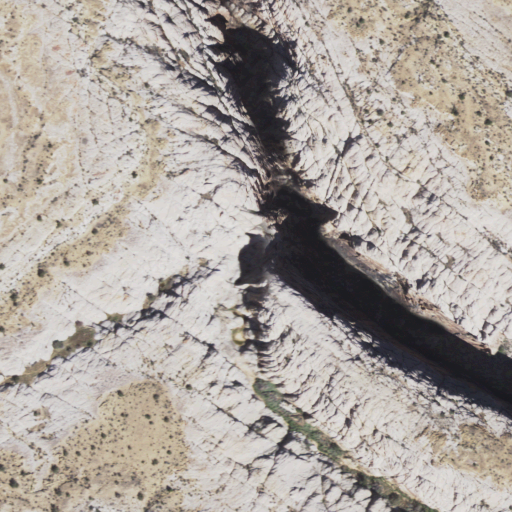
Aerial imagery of valley in Arizona named Big Bull Canyon containing shrub, barren land, woody wetlands, and herbaceous wetlands